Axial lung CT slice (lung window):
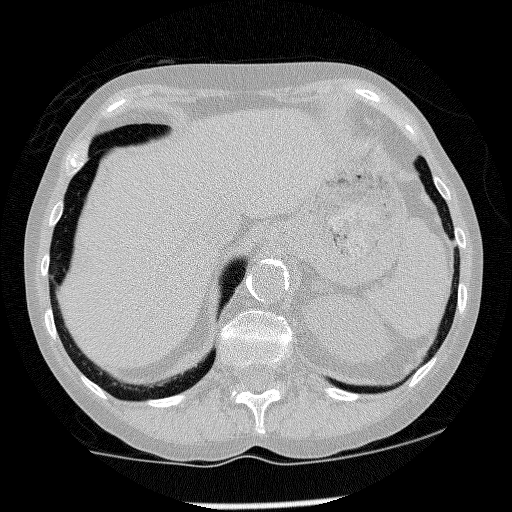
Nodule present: no